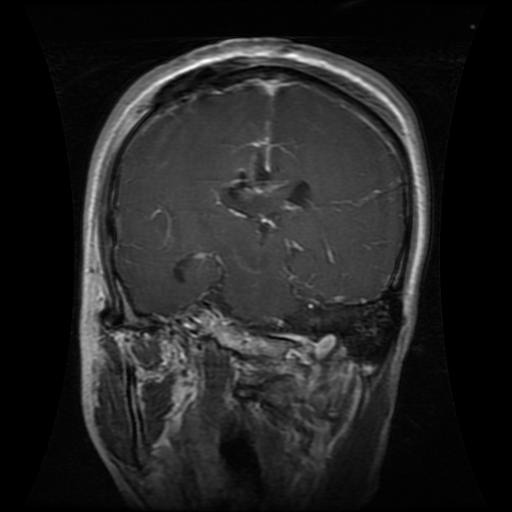
Label: glioma